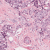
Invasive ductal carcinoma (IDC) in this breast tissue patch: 1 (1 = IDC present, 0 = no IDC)